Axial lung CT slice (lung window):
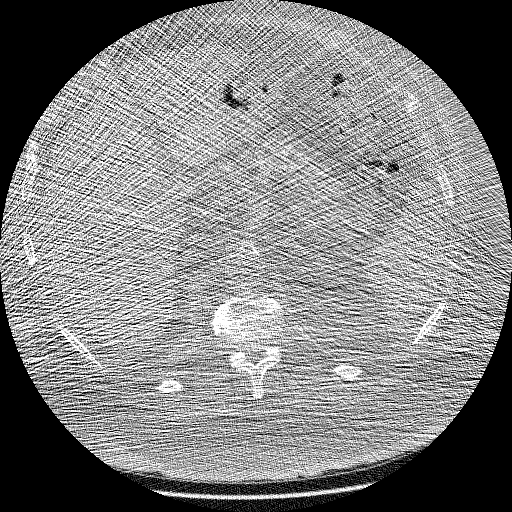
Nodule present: no